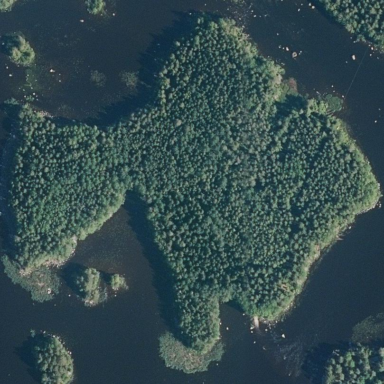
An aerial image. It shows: Islet covered with needle-leaved woodland.